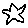
Label: star